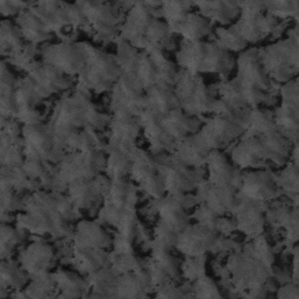
Label: frost